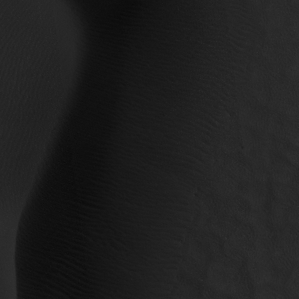
Label: non_frost